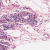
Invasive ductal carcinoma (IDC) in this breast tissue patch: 0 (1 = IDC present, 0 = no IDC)